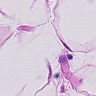
Metastatic tissue present: no